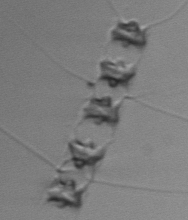
Label: Chaetoceros_didymus